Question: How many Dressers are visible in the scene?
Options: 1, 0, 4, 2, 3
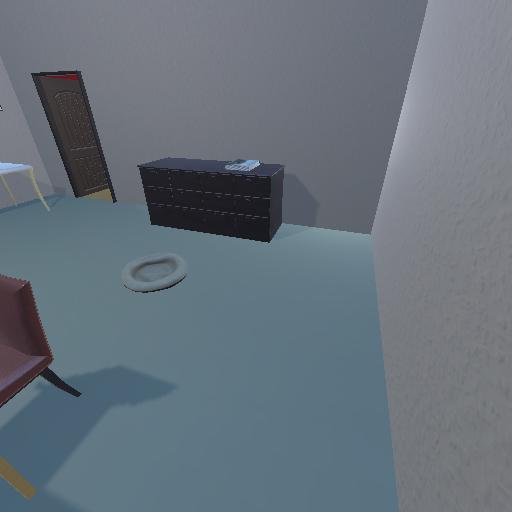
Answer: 1